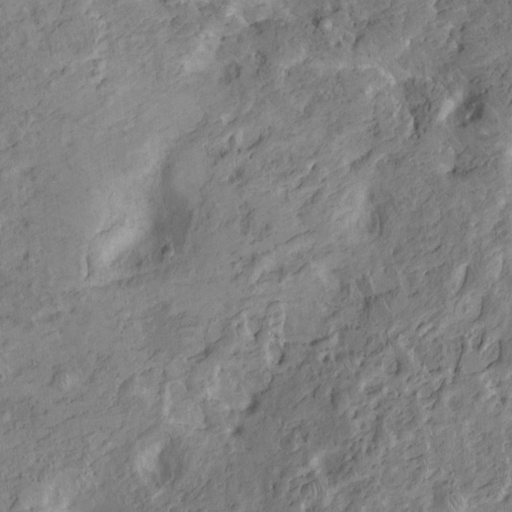
Classes present: Background, Cone